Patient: sex M, age 63
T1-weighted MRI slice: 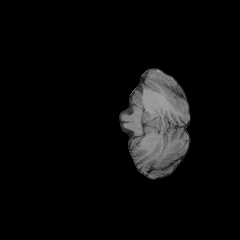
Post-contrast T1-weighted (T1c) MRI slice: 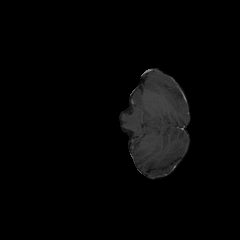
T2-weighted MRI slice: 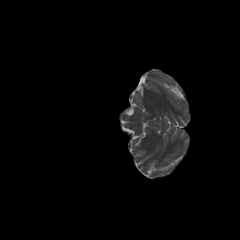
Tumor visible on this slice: no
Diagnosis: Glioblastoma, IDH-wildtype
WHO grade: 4